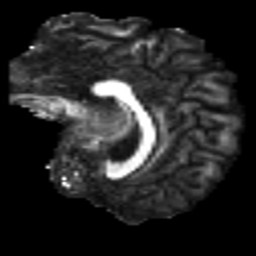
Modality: FA
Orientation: sagittal
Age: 24
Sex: female
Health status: healthy
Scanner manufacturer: philips
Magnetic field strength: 3 T
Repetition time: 4.374 s
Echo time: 0.09797 s